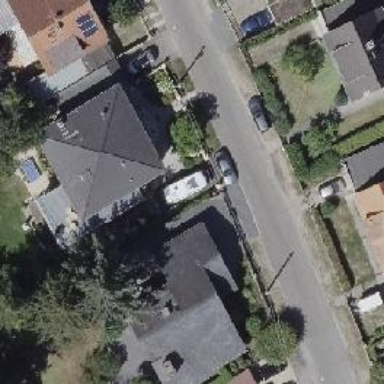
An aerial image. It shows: Driveway.